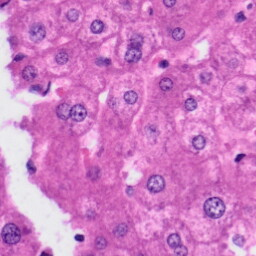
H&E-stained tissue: Liver